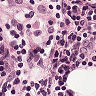
Metastatic tissue present: no